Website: walmart
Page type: address-validator
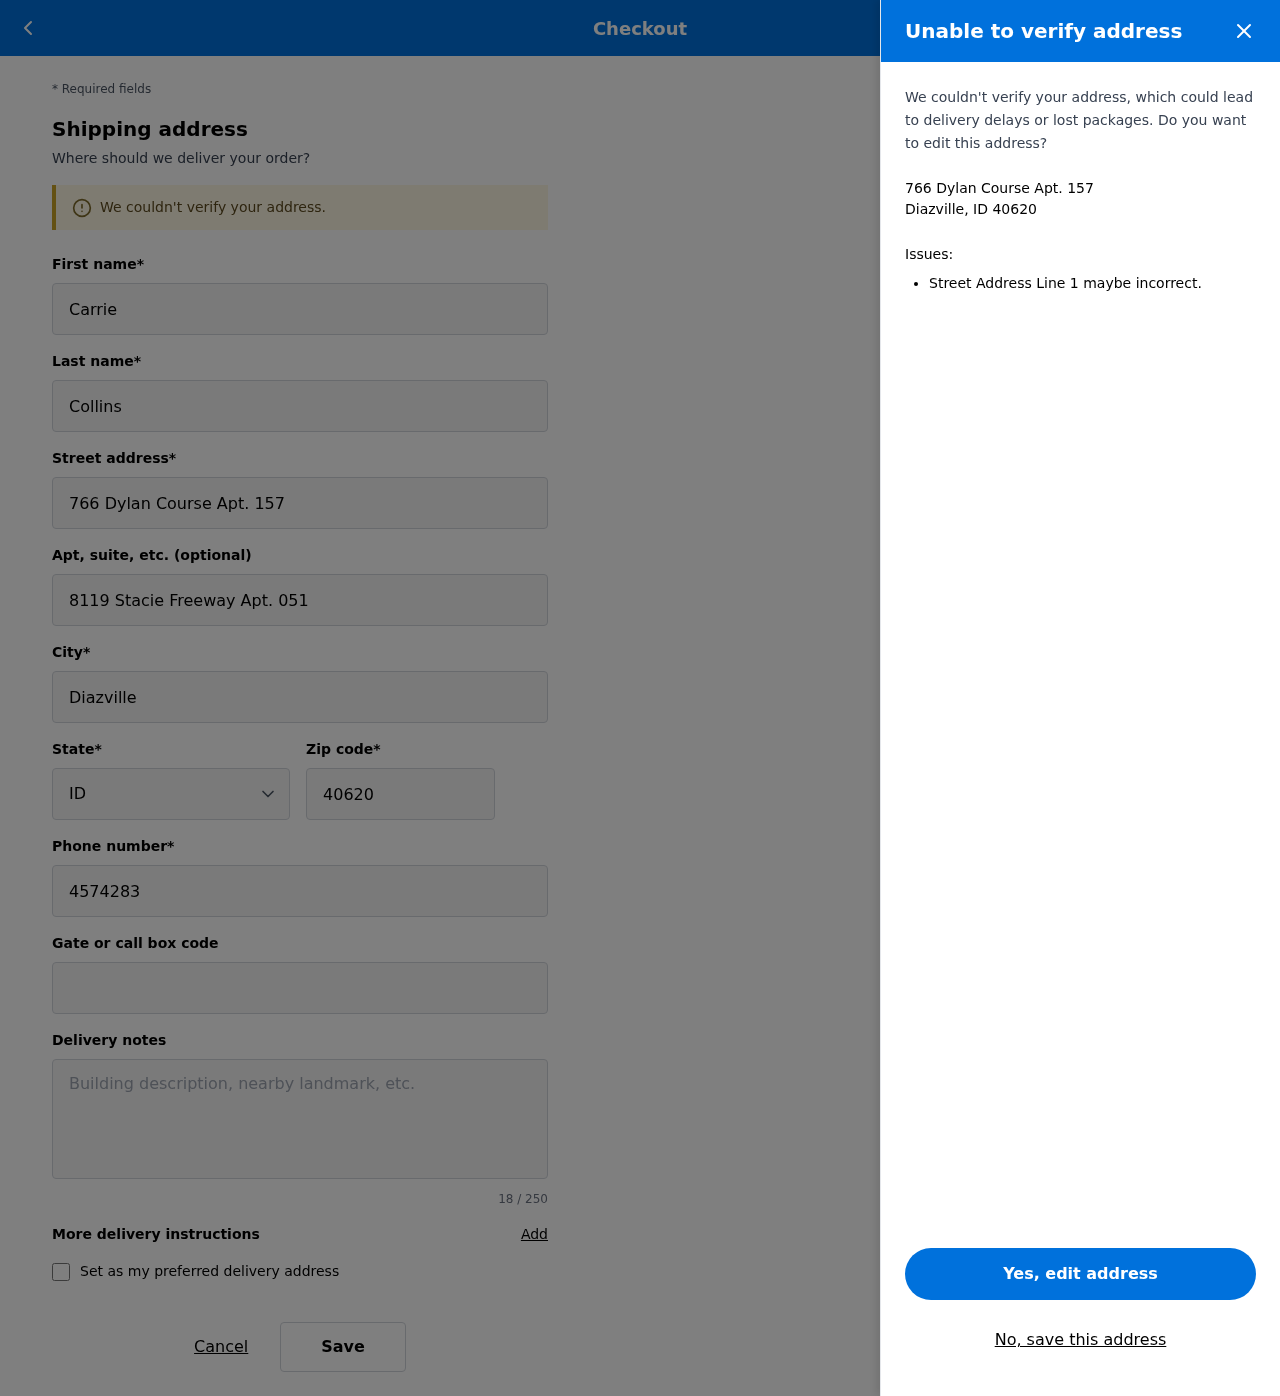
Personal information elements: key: PII_CITY_STATE_ZIP
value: Diazville, ID 40620
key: PII_DELIVERY_INSTRUCTIONS
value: Signature required
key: PII_STATE_ABBR
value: ID
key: PII_STREET
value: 766 Dylan Course Apt. 157
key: PII_FIRSTNAME
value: Carrie
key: PII_LASTNAME
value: Collins
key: PII_STREET2
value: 8119 Stacie Freeway Apt. 051
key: PII_CITY
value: Diazville
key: PII_POSTCODE
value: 40620
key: PII_PHONE
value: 4574283994
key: PII_SECURITY_CODE
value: PT66